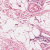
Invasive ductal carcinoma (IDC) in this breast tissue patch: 0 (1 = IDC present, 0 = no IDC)